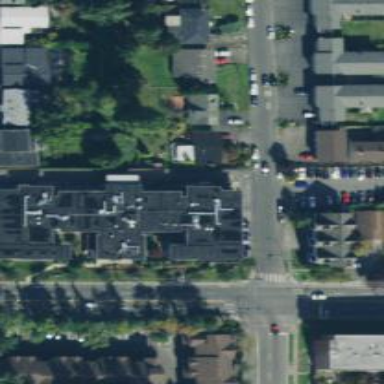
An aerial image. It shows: Nursing home.